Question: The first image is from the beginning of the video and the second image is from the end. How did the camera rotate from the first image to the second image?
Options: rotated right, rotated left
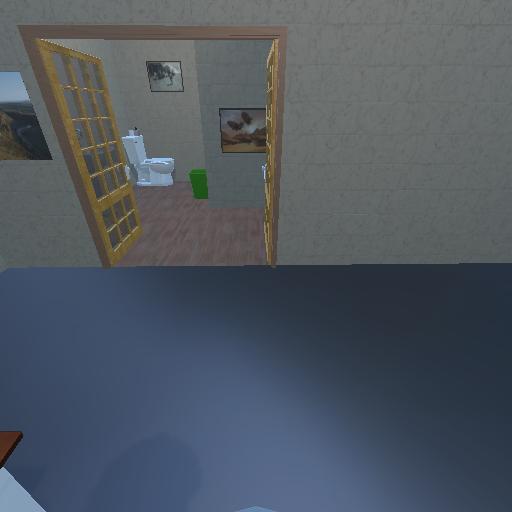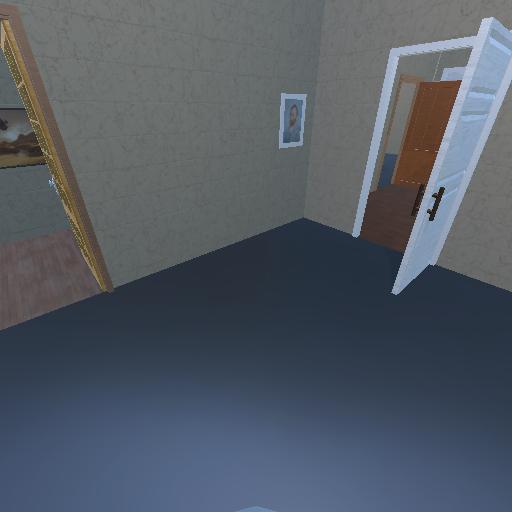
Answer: rotated right